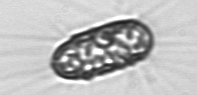
Label: Corethron_hystrix